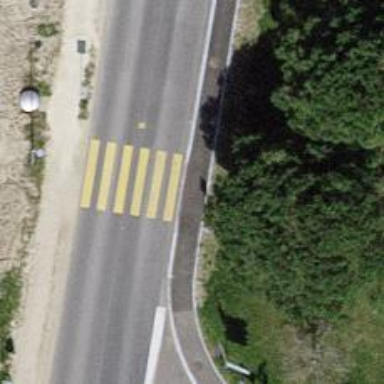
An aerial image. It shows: Sidewalk.